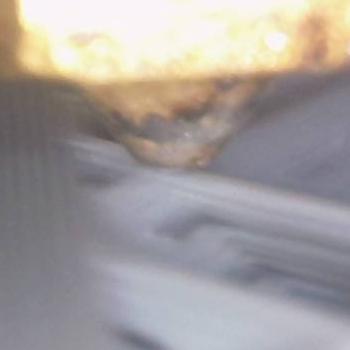
Flow rate: 59%